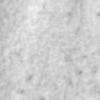
Label: no_change